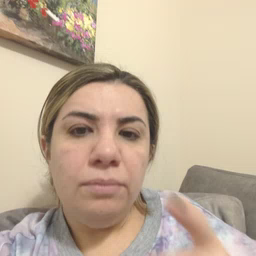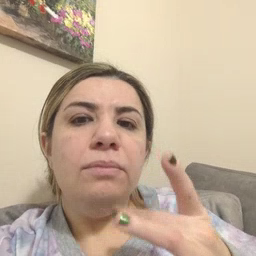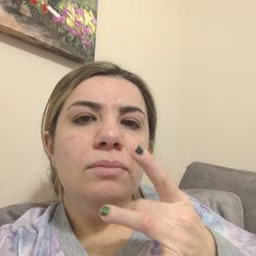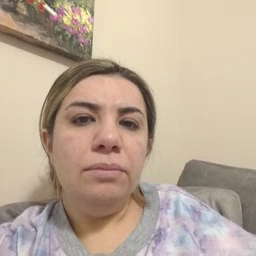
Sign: snack